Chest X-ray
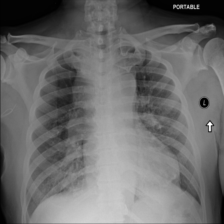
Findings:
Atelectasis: negative
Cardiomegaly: negative
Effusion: negative
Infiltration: negative
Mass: negative
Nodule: negative
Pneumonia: negative
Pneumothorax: negative
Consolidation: negative
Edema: negative
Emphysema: negative
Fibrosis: negative
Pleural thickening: negative
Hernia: negative